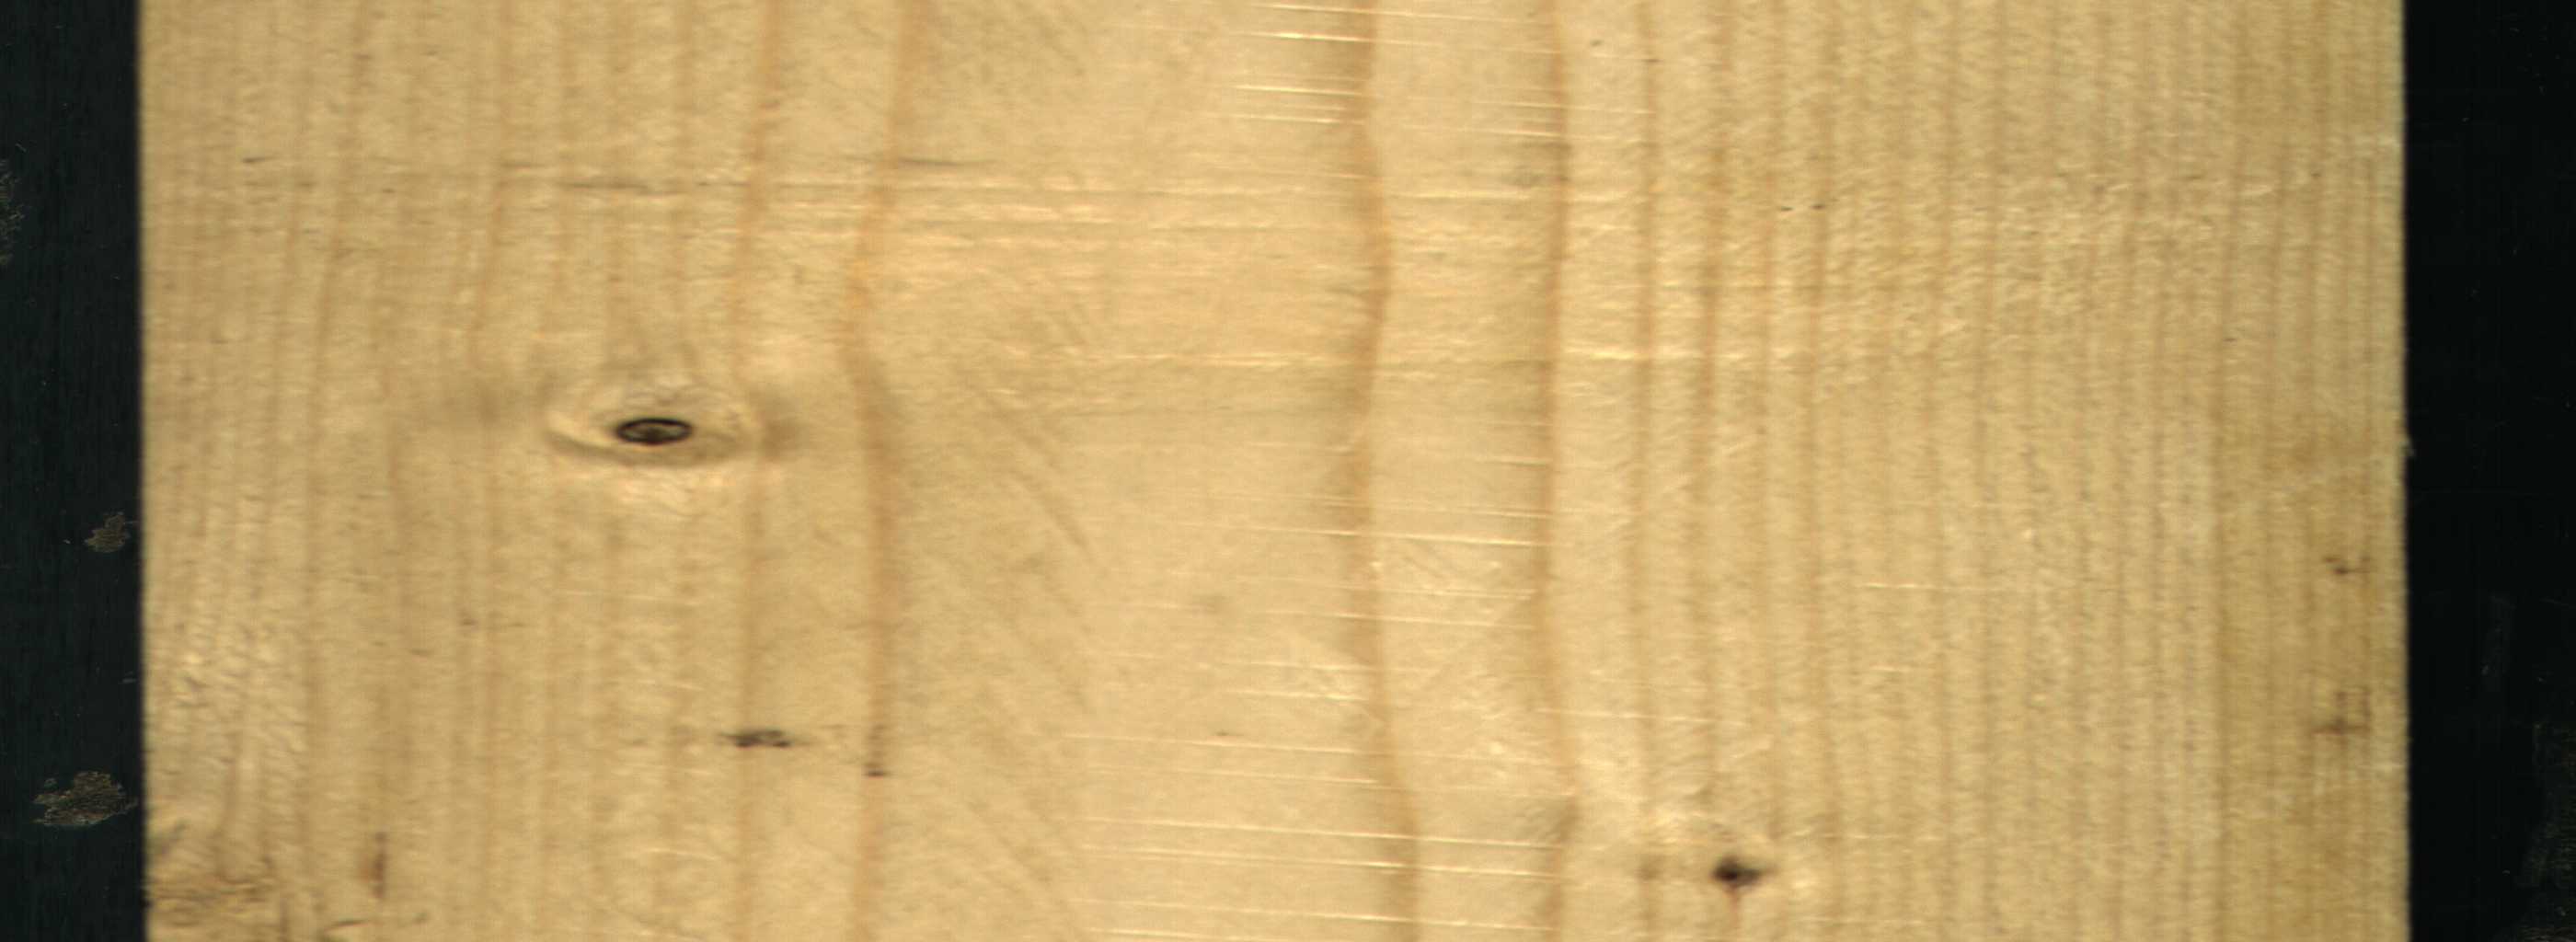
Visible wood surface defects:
Dead_Knot
Dead_Knot